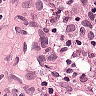
Metastatic tissue present: no